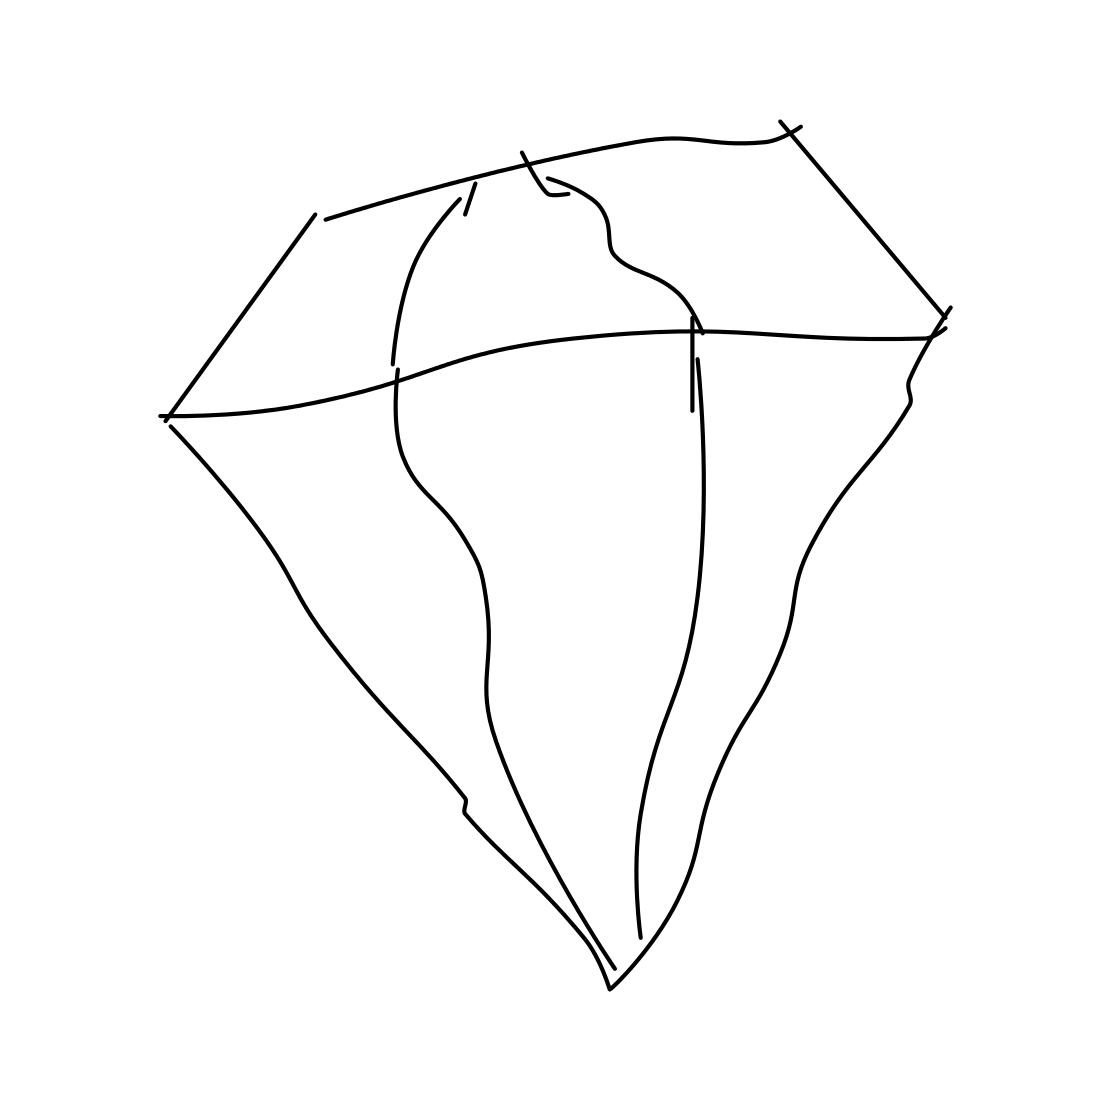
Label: diamond